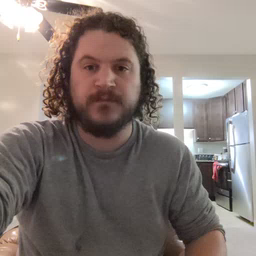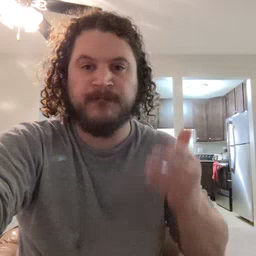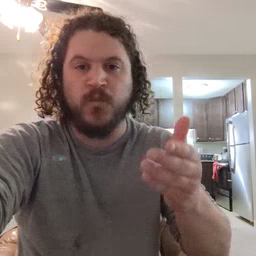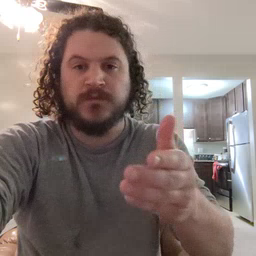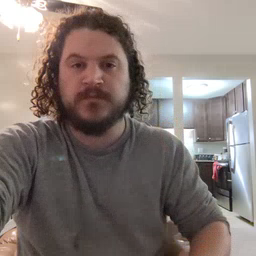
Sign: boat